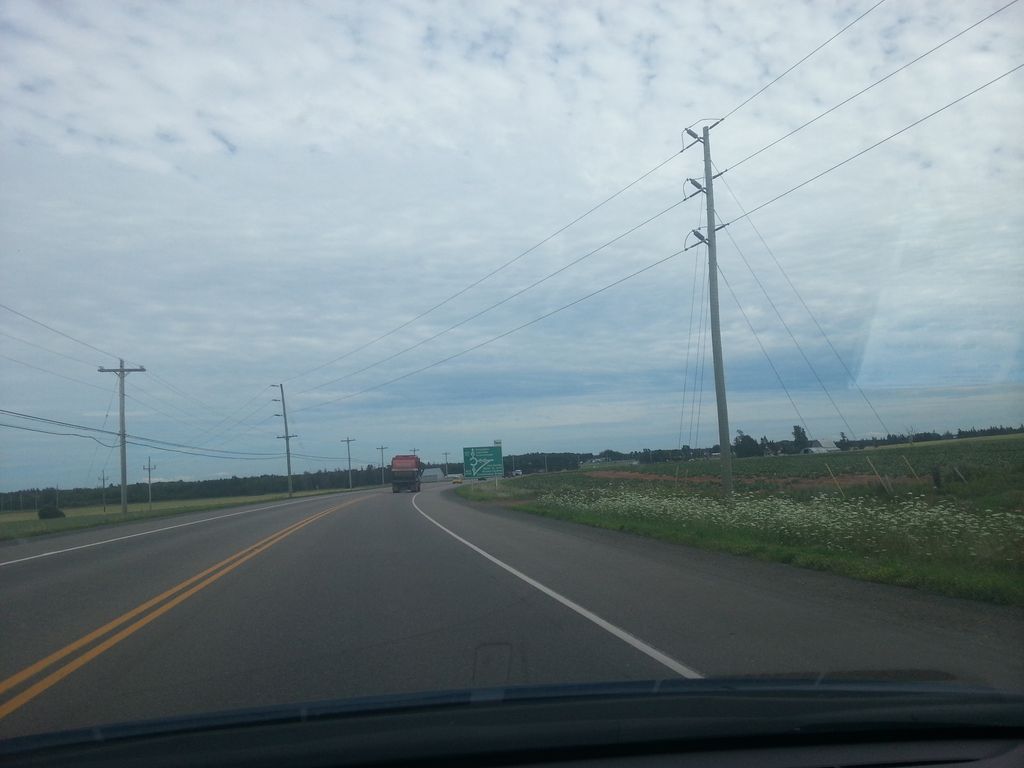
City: charlottetown